Chest X-ray. View position: AP
Patient age: 5
Patient sex: M
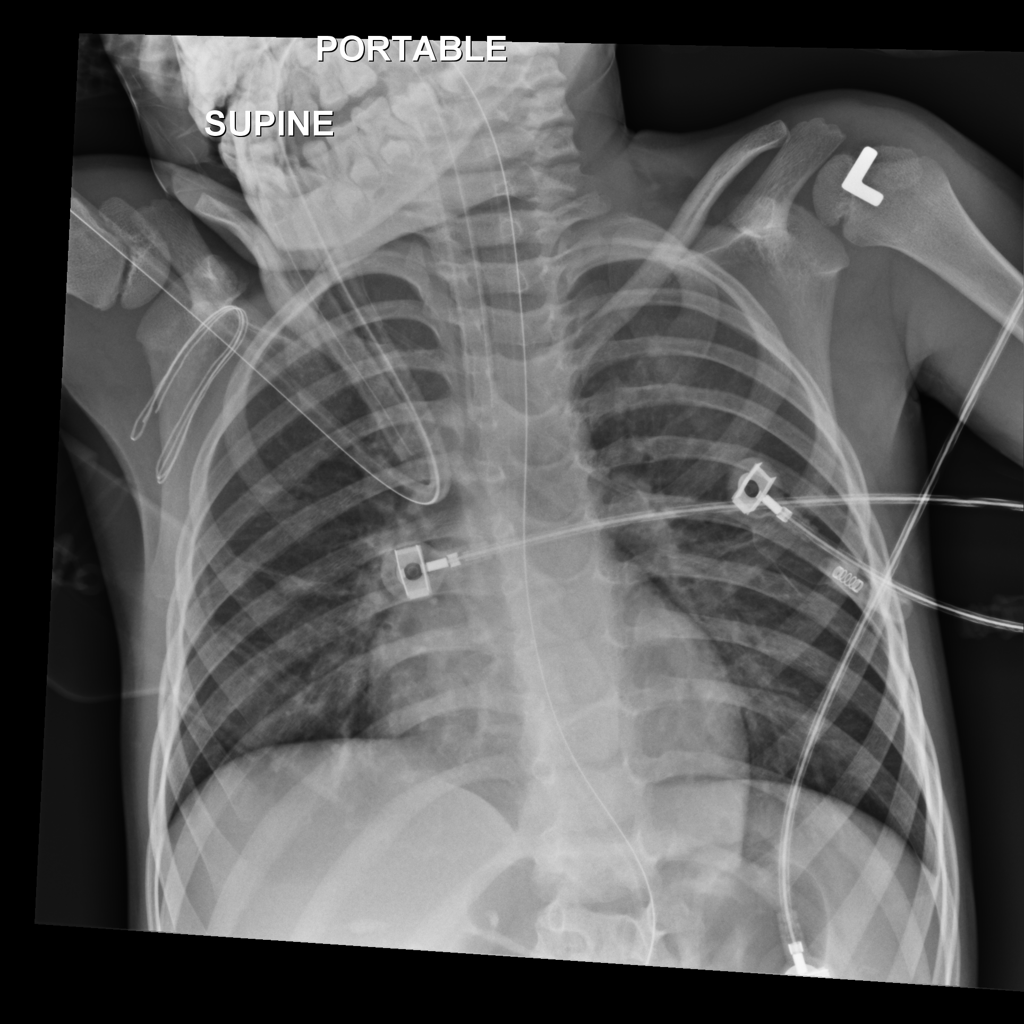
Finding: Pneumothorax